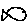
Label: fish